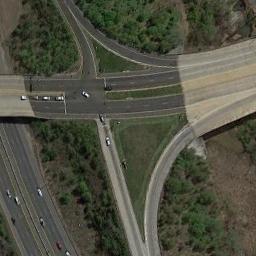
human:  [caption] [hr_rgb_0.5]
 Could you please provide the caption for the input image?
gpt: The overpass is divided into three roads .

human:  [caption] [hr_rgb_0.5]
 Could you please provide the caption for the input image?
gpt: Many trees are beside the overpass .

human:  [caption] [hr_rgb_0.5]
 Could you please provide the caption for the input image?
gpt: The overpass is over the roads in the forest .

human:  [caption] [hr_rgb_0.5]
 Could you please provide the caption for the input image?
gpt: The overpass is next to some trees with some cars .

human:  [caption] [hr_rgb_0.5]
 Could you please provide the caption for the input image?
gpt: There are some green trees around the overpass .